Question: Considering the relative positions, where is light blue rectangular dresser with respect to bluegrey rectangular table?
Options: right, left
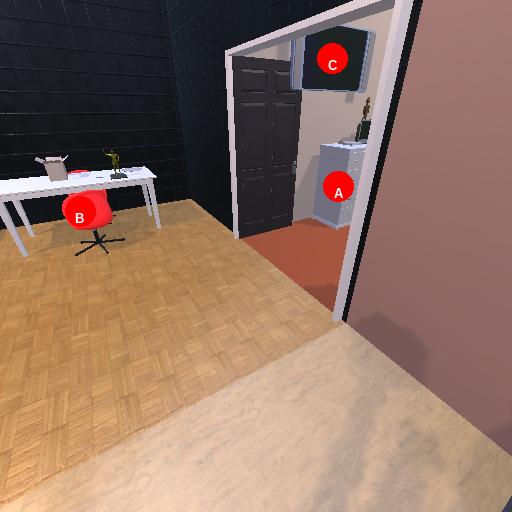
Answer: right